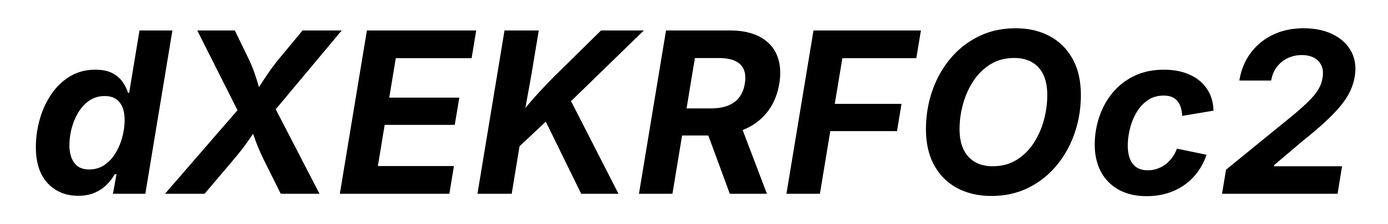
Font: Inter-Italic_Bold_Italic